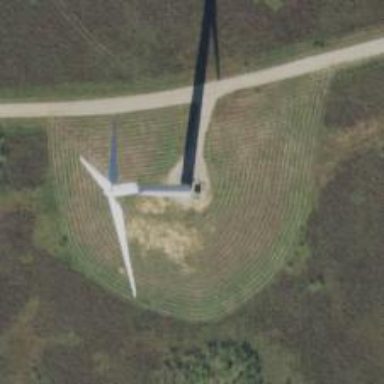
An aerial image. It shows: Wind turbine generator that utilizes wind as its source for generating electricity. It is of the horizontal axis type.